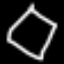
Label: diamond